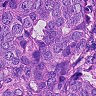
Metastatic tissue present: yes